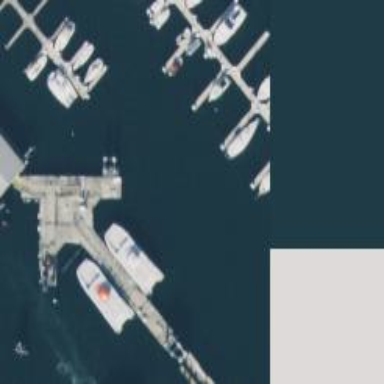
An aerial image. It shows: Pier with mooring facilities.